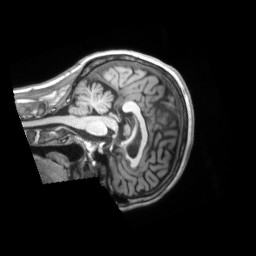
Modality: T1w
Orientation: sagittal
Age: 58
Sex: female
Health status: ill
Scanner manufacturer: siemens
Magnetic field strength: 3 T
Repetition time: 2.2 s
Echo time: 0.00157 s